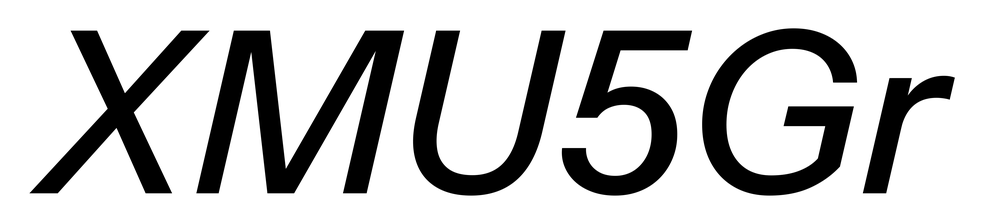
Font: InstrumentSans-Italic_Medium_Italic